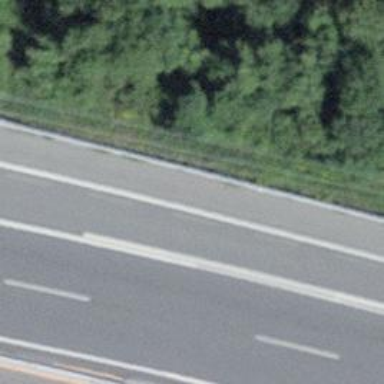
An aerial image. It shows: Asphalt motorway link.